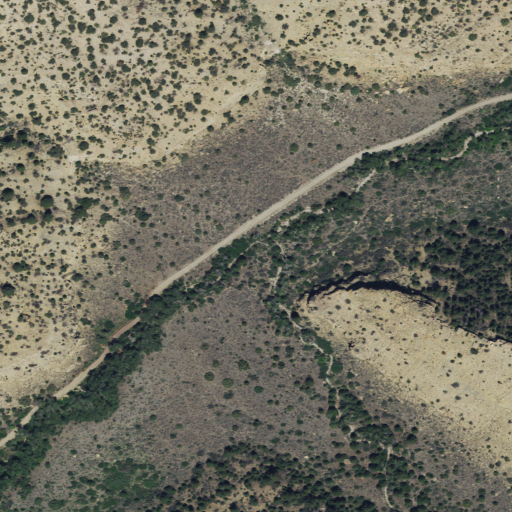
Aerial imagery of valley in Utah named Cold Spring Draw containing shrub, evergreen forest, and open development